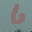
Label: 6